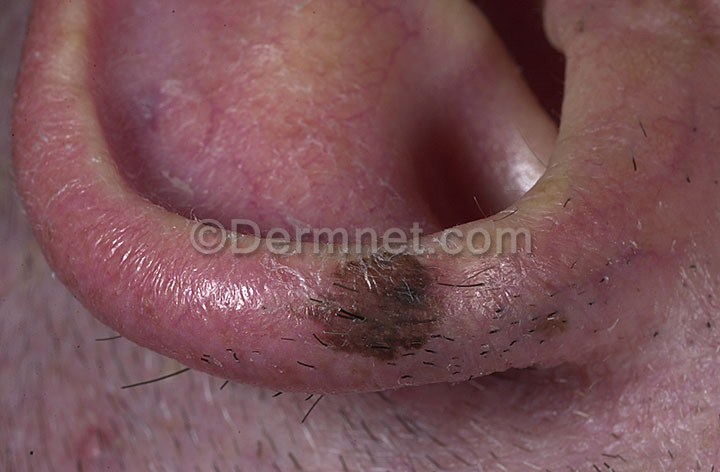
Disease: Melanoma Skin Cancer Nevi and Moles